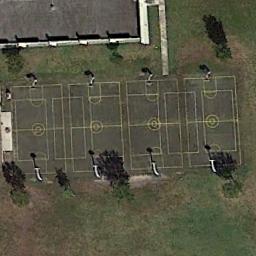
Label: basketball_court